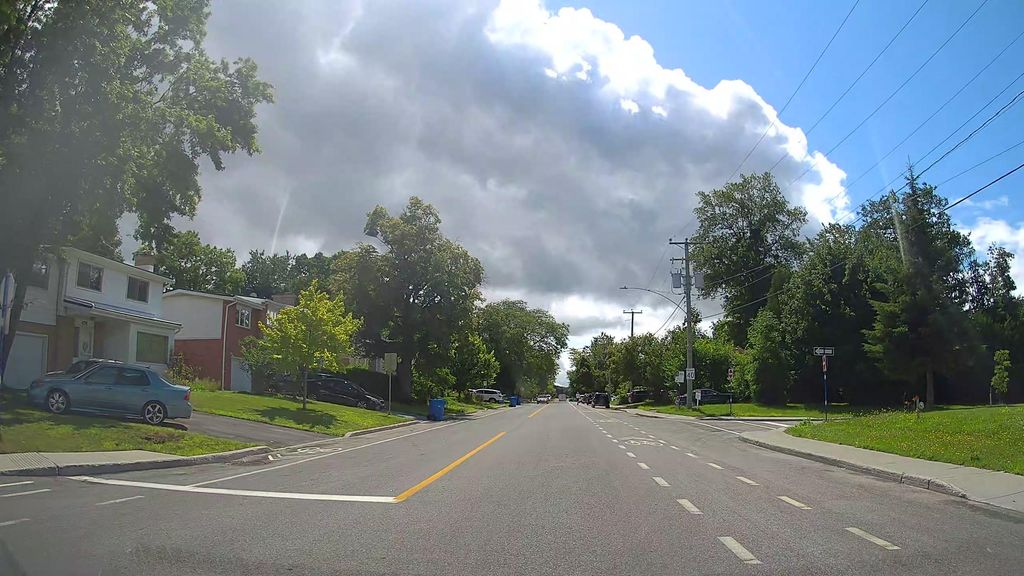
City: montreal